Interaction volume radius: 5 \u00c5
Interaction volume height: 30 \u00c5
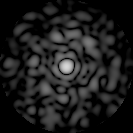
Disorder parameter: 0.815